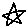
Label: star